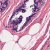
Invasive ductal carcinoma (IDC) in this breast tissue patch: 0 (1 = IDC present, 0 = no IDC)